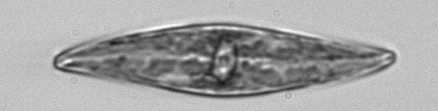
Label: Pleurosigma